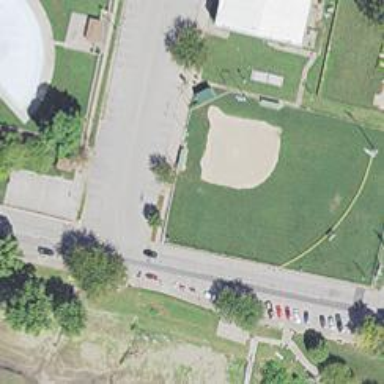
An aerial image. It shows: Baseball pitch for leisure land.